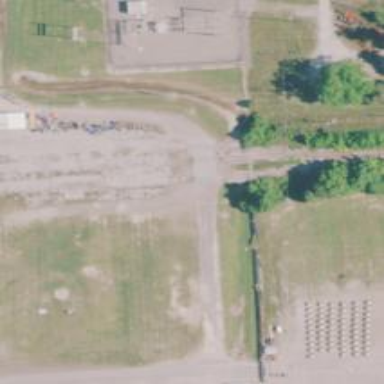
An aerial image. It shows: Abandoned spur railway.